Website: home-depot
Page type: billing-address
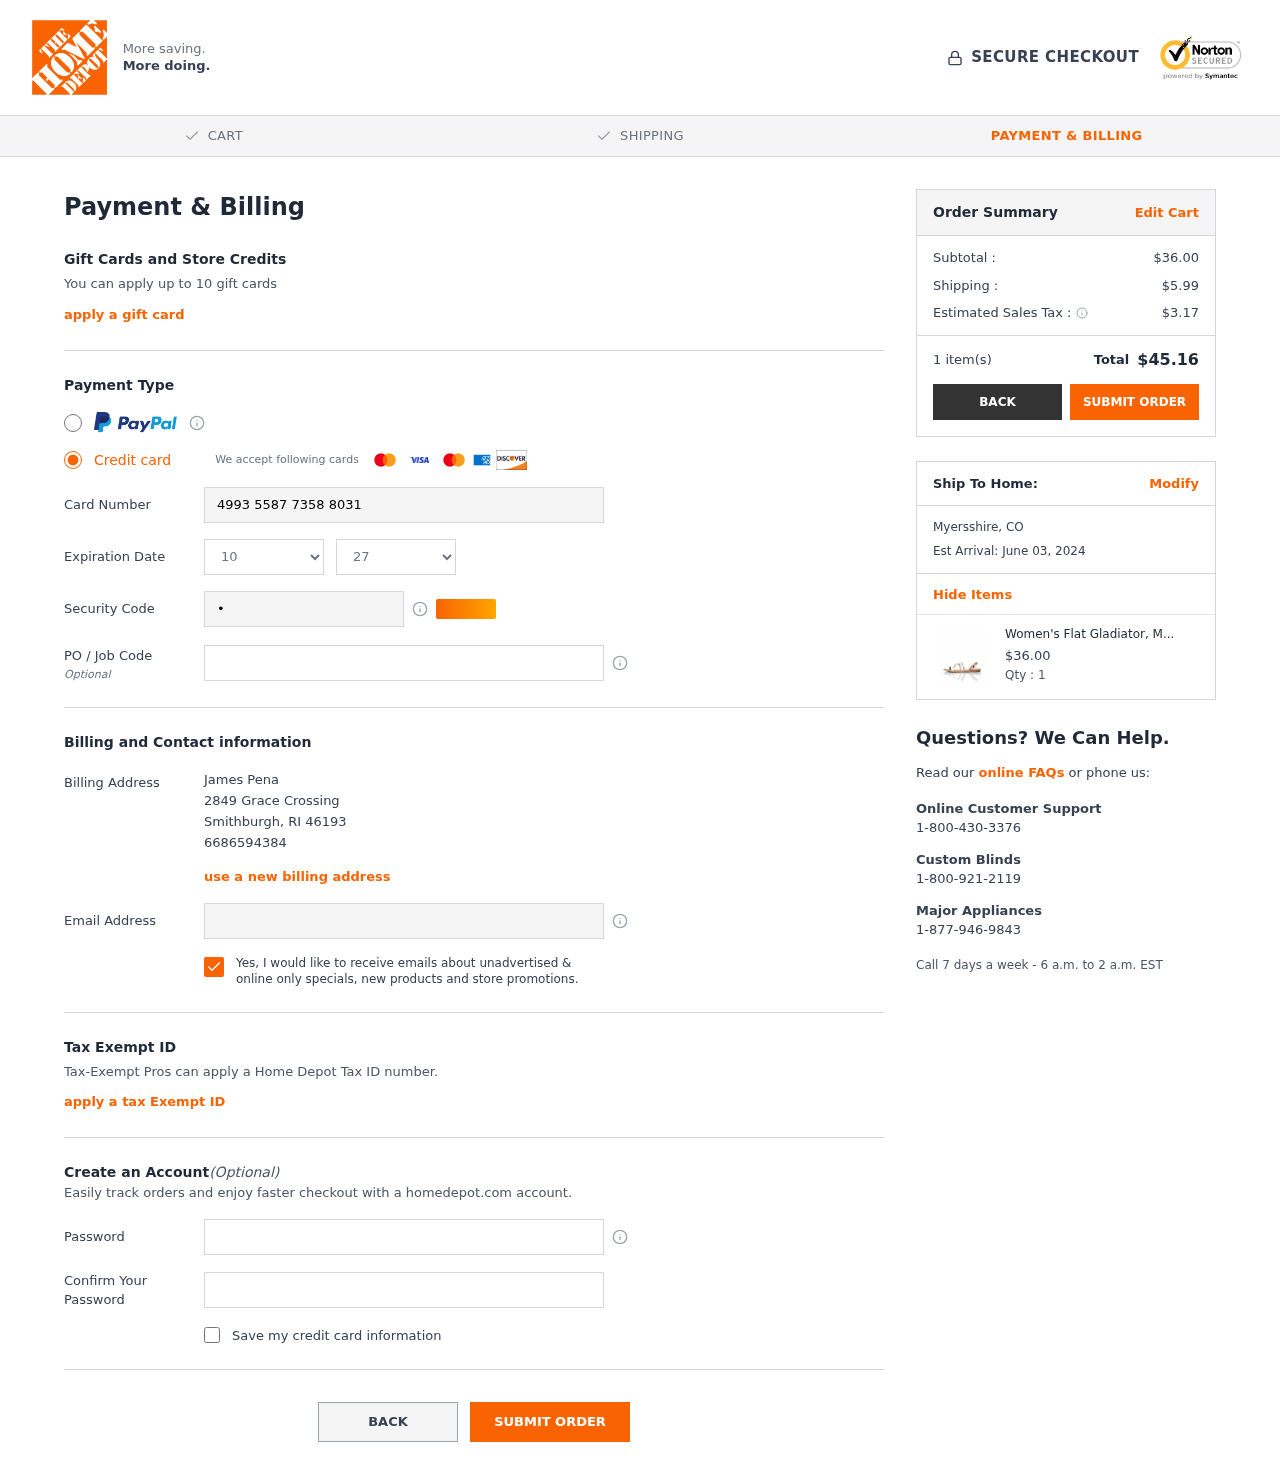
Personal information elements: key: PII_CARD_CVV
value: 255
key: PII_CARD_EXPIRY_MONTH
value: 10
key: PII_CARD_EXPIRY_YEAR
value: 27
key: PII_CARD_NUMBER
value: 4993 5587 7358 8031
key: PII_CITY
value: Smithburgh
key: PII_CITY2
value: Myersshire
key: PII_EMAIL
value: jpena@gmail.com
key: PII_FULLNAME
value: James Pena
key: PII_PHONE
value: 6686594384
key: PII_POSTCODE
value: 46193
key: PII_STATE_ABBR
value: RI
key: PII_STATE_ABBR2
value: CO
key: PII_STREET
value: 2849 Grace Crossing
Product elements: key: PRODUCT1_NAME
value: Women's Flat Gladiator, Mehrfarbig (Metallic Multi), 4 UK
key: PRODUCT1_PRICE
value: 36
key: PRODUCT1_QUANTITY
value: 1
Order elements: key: ORDER_SUBTOTAL
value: $36.00
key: ORDER_SHIPPING_COST
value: $5.99
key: ORDER_TAX
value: $3.17
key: ORDER_NUM_ITEMS
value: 1 item(s)
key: ORDER_TOTAL
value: $45.16
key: ORDER_DELIVERY_DATE
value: Est Arrival: June 03, 2024